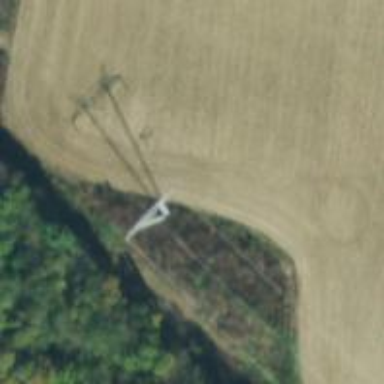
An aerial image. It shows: Lattice structure tower used for power transmission.